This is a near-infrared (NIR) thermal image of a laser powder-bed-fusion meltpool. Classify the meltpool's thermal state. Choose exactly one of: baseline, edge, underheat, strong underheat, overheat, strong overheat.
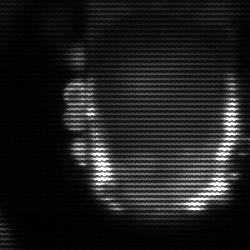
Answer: baseline